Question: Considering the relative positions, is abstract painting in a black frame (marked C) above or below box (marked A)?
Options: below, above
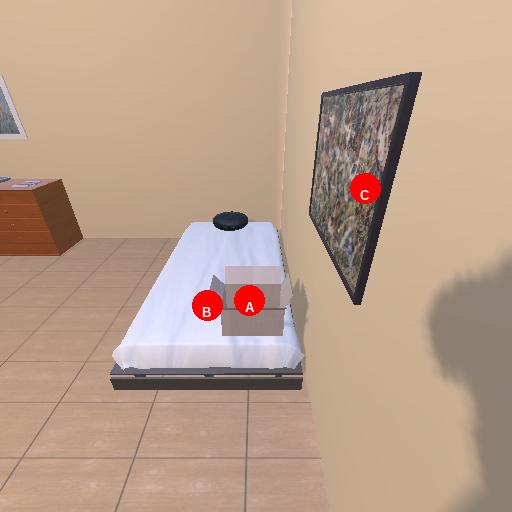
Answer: below